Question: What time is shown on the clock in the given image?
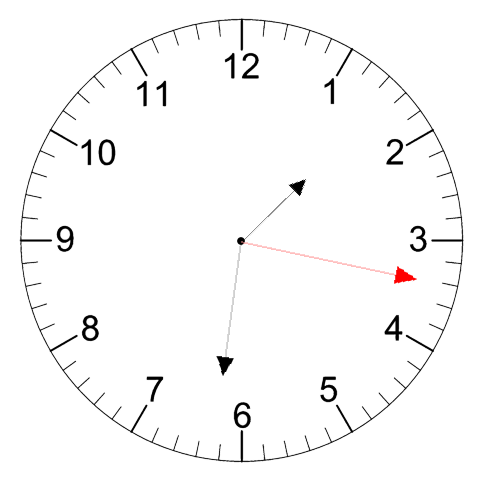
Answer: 01:31:17